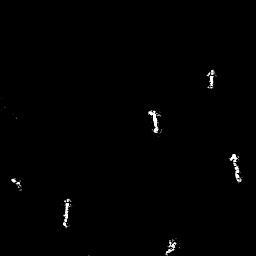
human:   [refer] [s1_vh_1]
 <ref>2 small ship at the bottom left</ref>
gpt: <box>[[23, 76, 28, 89, 0]], [[3, 67, 8, 75, 0]]</box>

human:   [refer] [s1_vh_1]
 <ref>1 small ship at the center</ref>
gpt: <box>[[56, 40, 63, 52, 0]]</box>